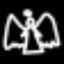
Label: angel